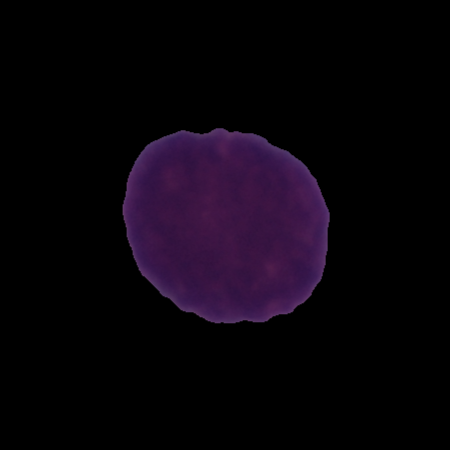
Label: cancer